Question: I set <URL> to skip labels, but it still tries to display the very last label and it is overwriting the other label, and looks messy. It shouldn't be writing the last label. It should be skipping the last label. I set the number of labels to skip as a function of how many data points there are.
This is what it looks like:

Code:
'''
my $graph = GD::Graph::lines->new(400, 500);
$graph->set(
r_margin => 2,
x_label => 'Date',
y_label => 'Price',
title => "$symbol1, $symbol2",
dclrs => [ qw(lred lblue lgreen lyellow lpurple cyan lorange) ],
transparent => 0,
x_labels_vertical => 1,
x_label_skip => int ((@tmpDate * 8)/(400-50) + 1), # a function of # of data points, each label 8px. More labels, more skip.
) or die $graph->error;
'''
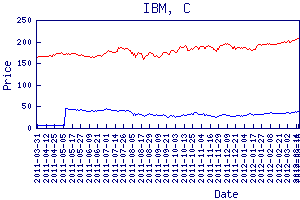
Answer: Ok I found it. Just use modulo to divide the # of entries by # of labels to skip, and use that as the offset. It seems GD::Graph will always want to print the last label, so can't control that, but you can control the 1st label to print. Seems backwards to me but whatever.
'''
my $graph = GD::Graph::lines->new(400, 500);
my $skip = int ((@tmpDate * 8)/(400-50) + 1); # a function of # of data points, each label 8px. More labels, more skip.
$graph->set(
r_margin => 2,
x_label => 'Date',
y_label => 'Price',
title => "$symbol1, $symbol2",
dclrs => [ qw(lred lblue lgreen lyellow lpurple cyan lorange) ],
transparent => 0,
x_labels_vertical => 1,
x_label_skip => $skip,
x_tick_offset => @tmpDate % $skip, # ensure last label doesn't overwrite second-to-last label
) or die $graph->error;
'''